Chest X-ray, AP view. Patient: 40 years old, sex M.
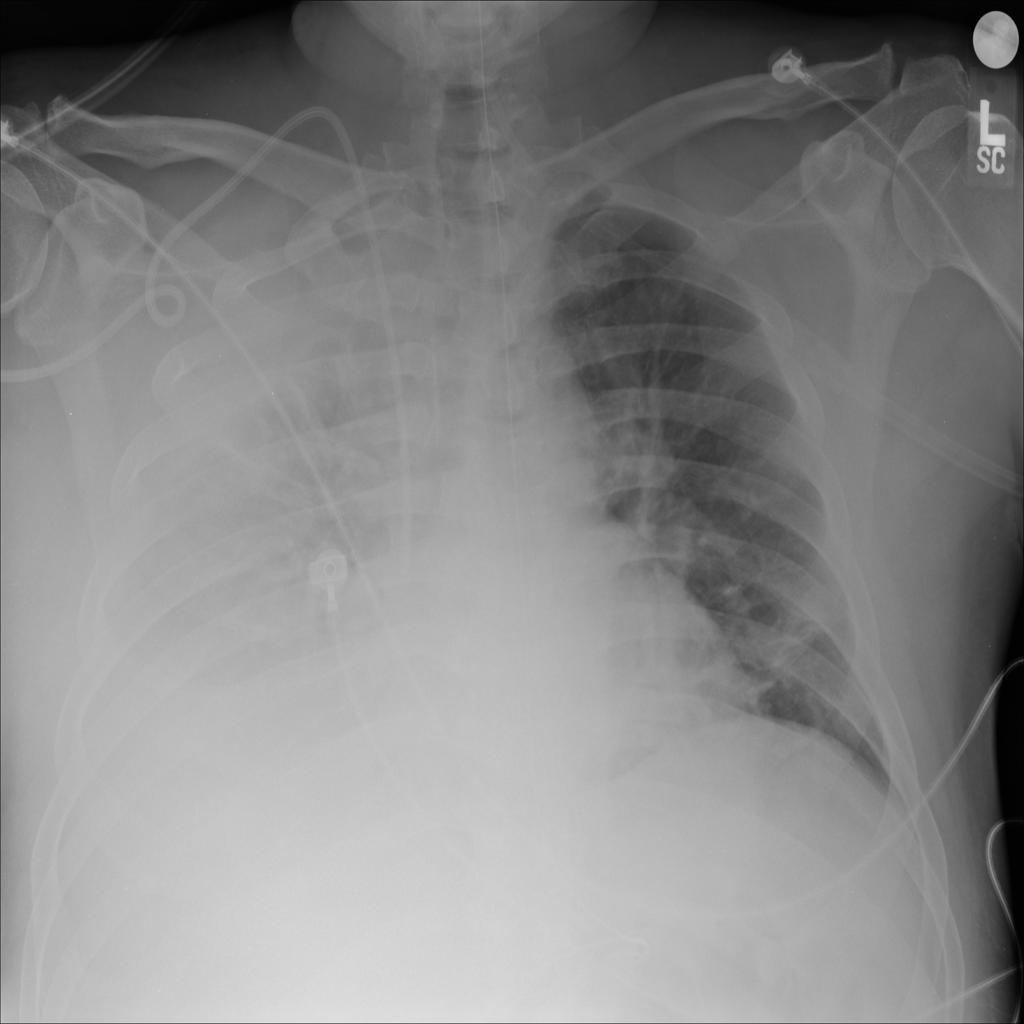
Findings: Atelectasis, Pleural_Thickening